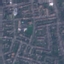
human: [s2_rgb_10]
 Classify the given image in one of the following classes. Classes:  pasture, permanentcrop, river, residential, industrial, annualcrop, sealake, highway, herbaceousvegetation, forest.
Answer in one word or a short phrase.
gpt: Residential